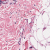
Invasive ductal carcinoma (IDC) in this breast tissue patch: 0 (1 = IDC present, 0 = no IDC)